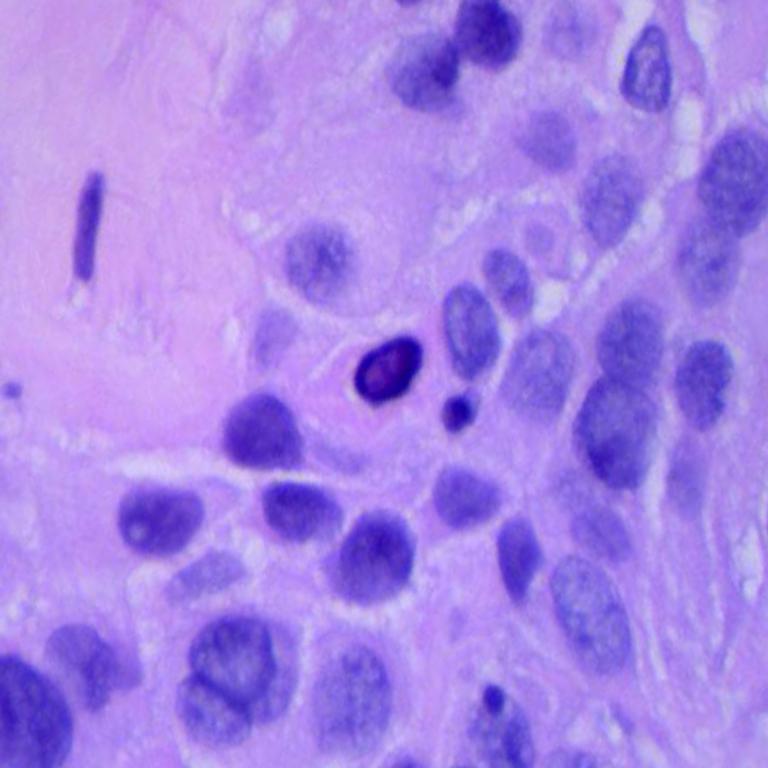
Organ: lung
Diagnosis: squamous carcinomas